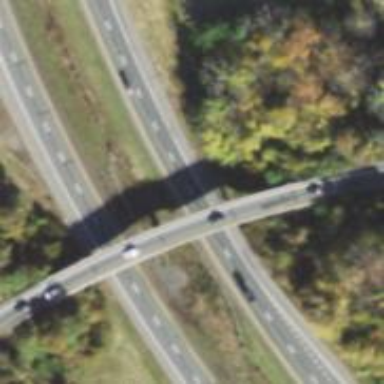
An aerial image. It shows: Bridge over motorway link with asphalt surface.